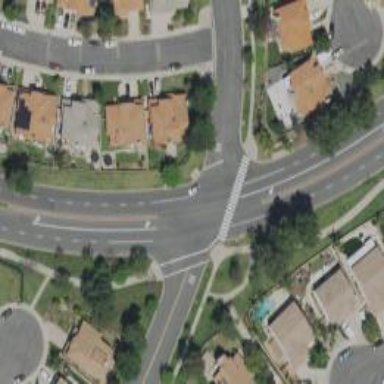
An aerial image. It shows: Marked crossing on the road.